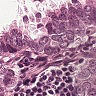
Metastatic tissue present: yes